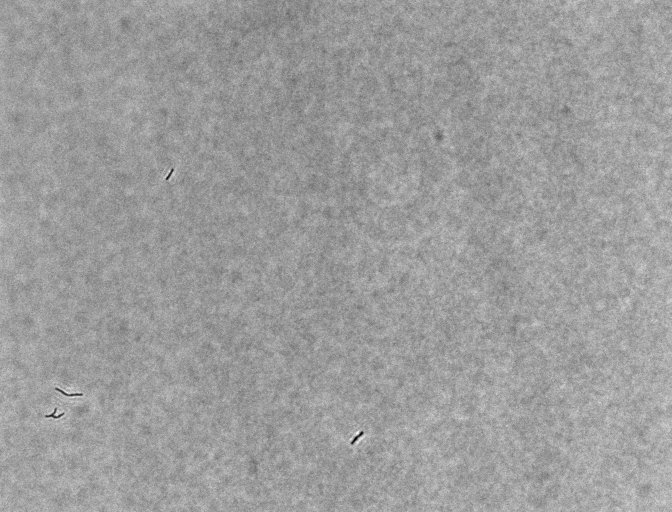
Phase contrast microscopy, 20x objective, 3 h incubation